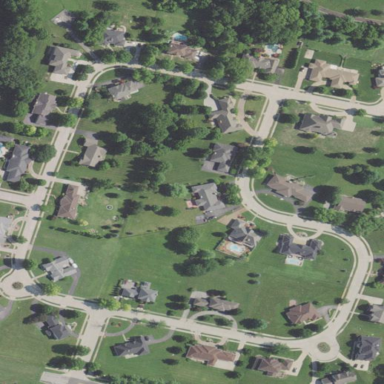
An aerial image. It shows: Residential area consisting of single-family homes.